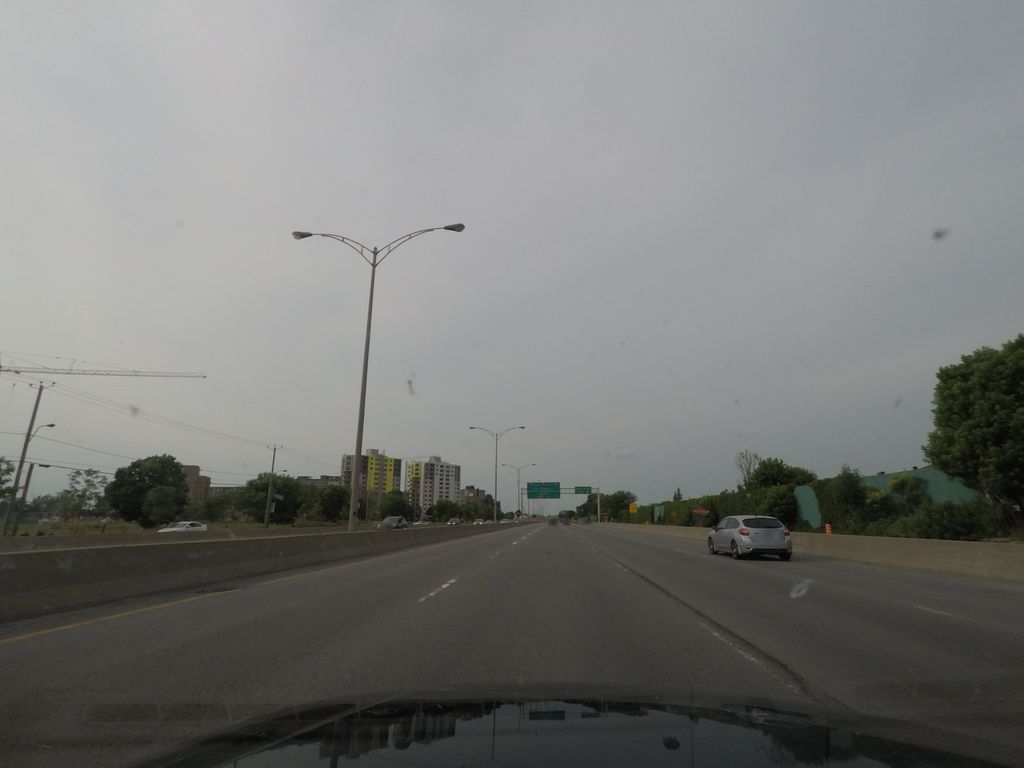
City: montreal